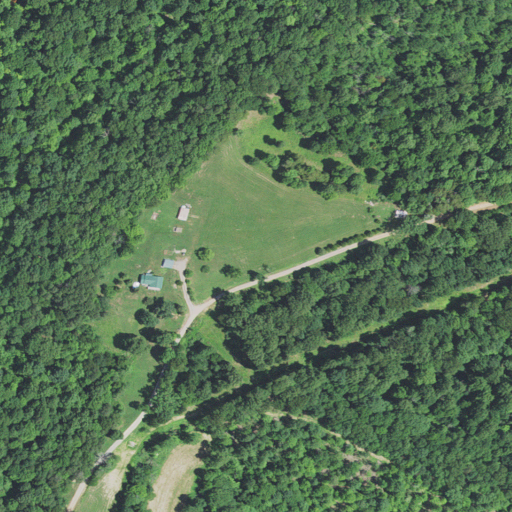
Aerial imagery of mountain in West Virginia named Bell Hill containing deciduous forest, open development, and pasture